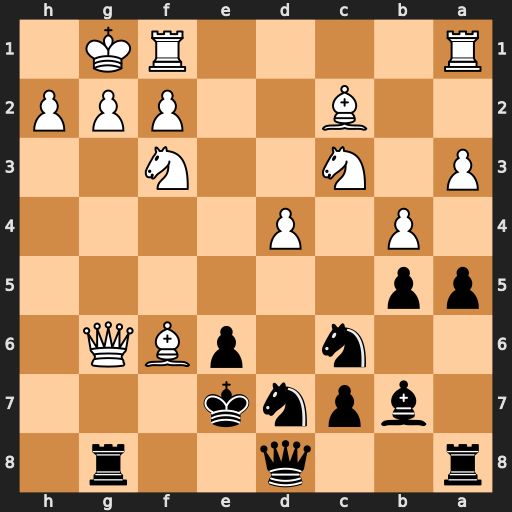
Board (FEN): r2q2r1/1bpnk3/2n1pBQ1/pp6/1P1P4/P1N2N2/2B2PPP/R4RK1
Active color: b
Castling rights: -
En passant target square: -
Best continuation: Nxf6 Qh6 Nxd4